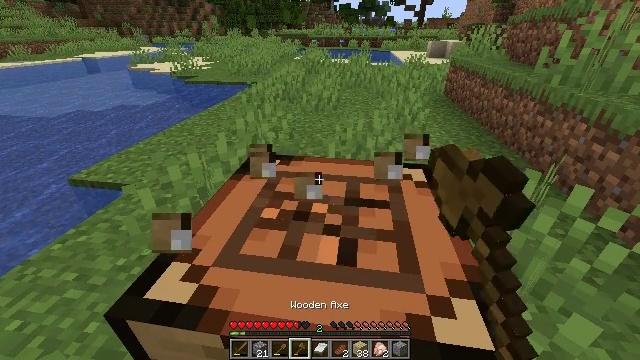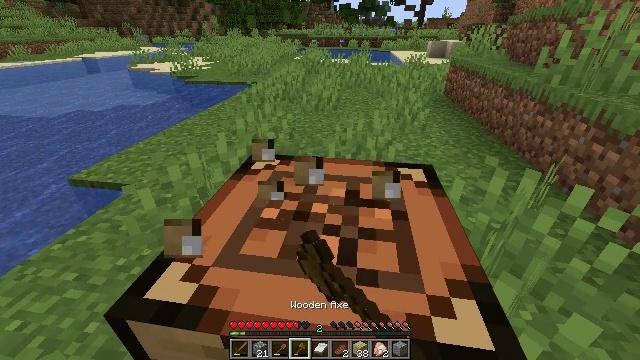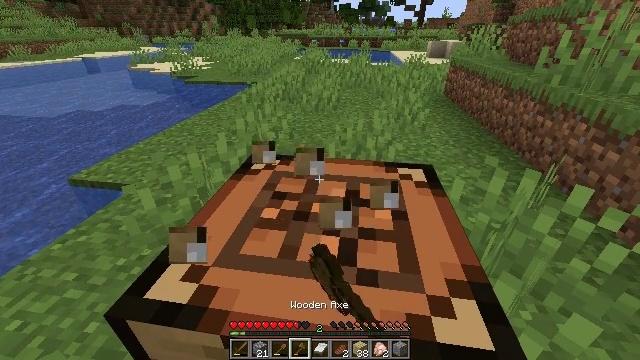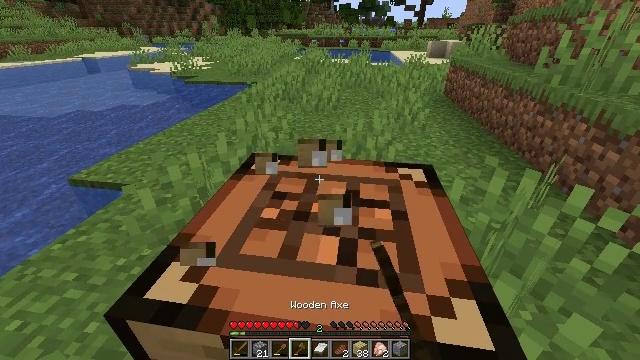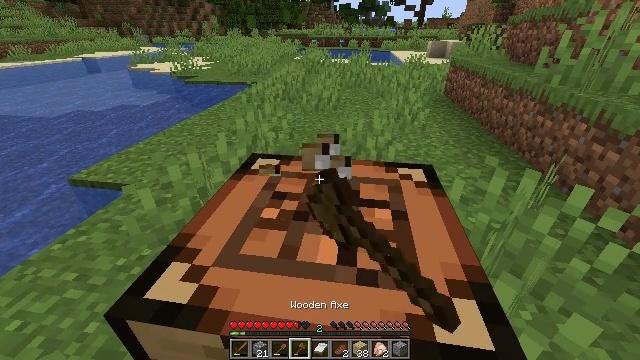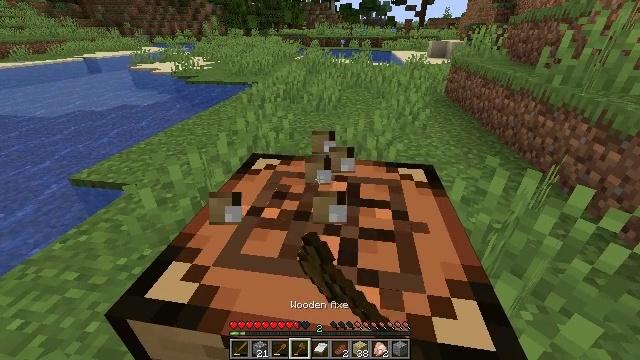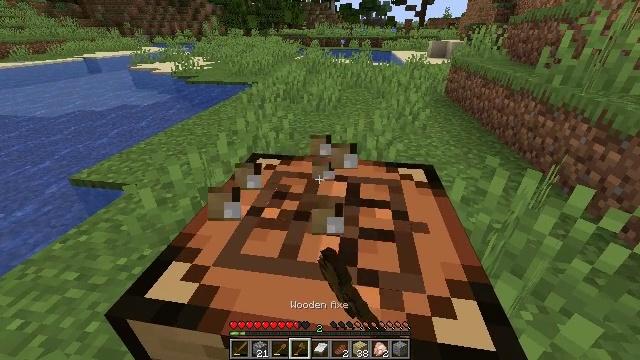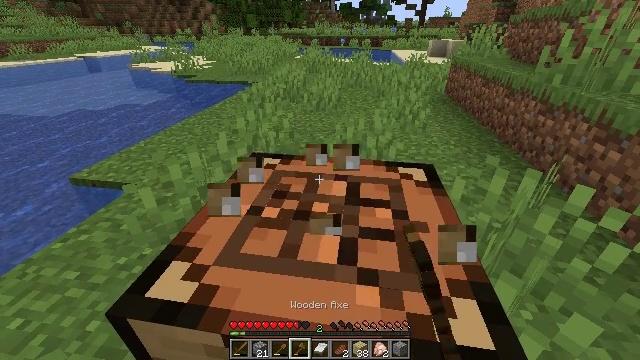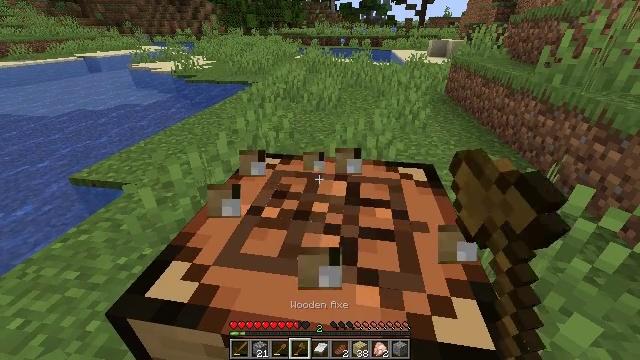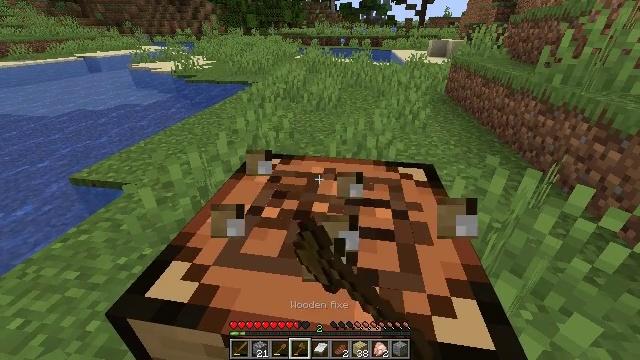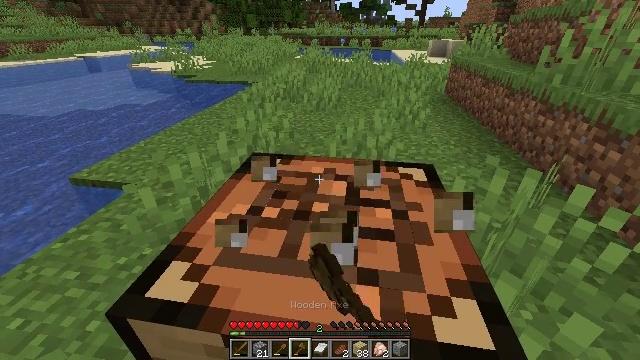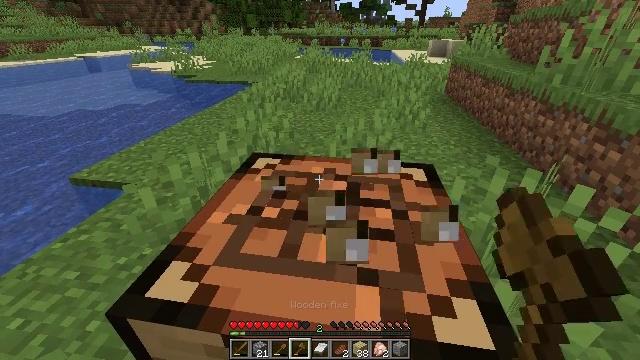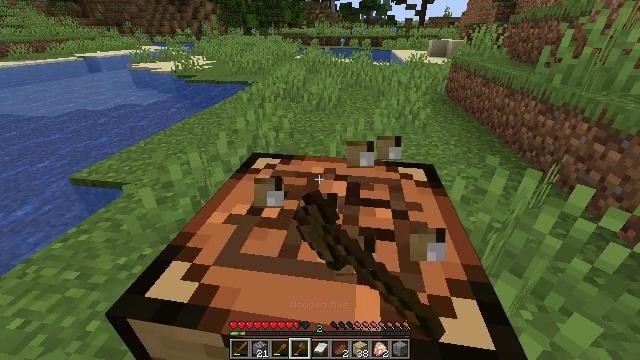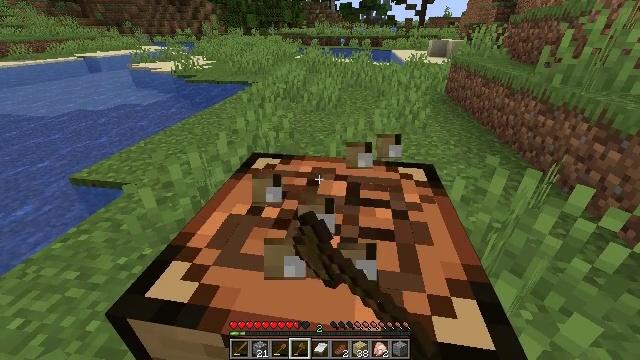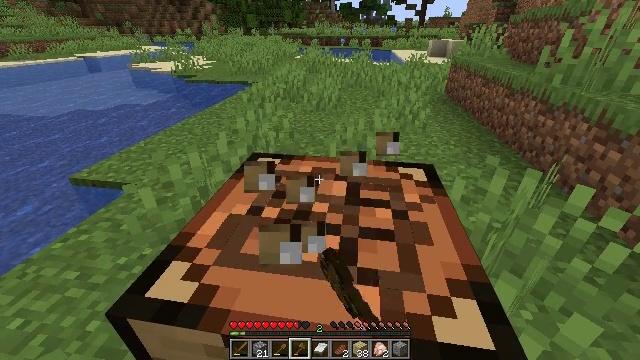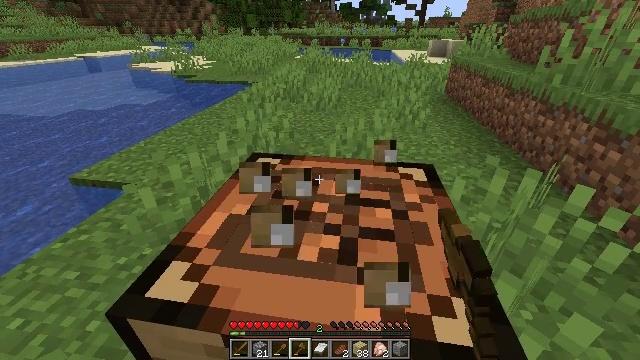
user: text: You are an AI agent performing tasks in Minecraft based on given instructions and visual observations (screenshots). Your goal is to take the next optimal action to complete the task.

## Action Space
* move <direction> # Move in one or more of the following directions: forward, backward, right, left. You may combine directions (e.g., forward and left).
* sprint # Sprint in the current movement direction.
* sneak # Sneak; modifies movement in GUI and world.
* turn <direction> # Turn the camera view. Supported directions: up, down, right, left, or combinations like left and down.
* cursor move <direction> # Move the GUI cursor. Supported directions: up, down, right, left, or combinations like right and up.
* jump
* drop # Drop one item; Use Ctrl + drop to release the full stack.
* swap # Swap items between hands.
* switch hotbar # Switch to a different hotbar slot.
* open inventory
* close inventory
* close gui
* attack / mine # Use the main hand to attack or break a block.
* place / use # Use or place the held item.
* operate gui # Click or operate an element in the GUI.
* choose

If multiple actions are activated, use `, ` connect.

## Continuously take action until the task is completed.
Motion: motion action
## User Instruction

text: Mine block crafting table.
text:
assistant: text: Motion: attack / mine
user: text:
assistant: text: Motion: attack / mine
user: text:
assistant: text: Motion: attack / mine
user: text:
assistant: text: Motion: attack / mine
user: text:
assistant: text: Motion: attack / mine
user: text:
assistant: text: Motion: attack / mine
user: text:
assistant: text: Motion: attack / mine
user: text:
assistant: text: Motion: attack / mine
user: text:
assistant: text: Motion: attack / mine
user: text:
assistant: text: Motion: attack / mine
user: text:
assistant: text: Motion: attack / mine
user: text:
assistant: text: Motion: attack / mine
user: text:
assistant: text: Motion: attack / mine
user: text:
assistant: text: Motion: attack / mine
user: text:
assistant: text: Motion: attack / mine
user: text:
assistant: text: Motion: attack / mine
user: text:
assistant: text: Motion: attack / mine
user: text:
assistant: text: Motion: attack / mine
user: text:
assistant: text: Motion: attack / mine
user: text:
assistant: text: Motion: attack / mine
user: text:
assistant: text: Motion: attack / mine
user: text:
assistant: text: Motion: attack / mine
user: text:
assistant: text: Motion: attack / mine
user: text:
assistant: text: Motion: attack / mine
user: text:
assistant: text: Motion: attack / mine
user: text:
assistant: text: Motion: attack / mine
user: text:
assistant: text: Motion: attack / mine
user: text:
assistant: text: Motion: attack / mine
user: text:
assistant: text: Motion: attack / mine